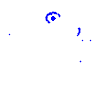
Particle: proton